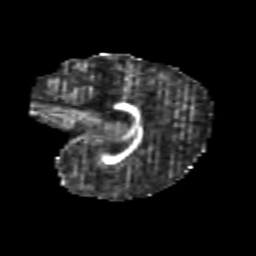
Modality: FA
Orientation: sagittal
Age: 7
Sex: female
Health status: healthy